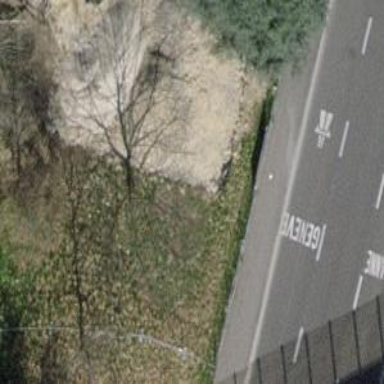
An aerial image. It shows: Retaining wall.